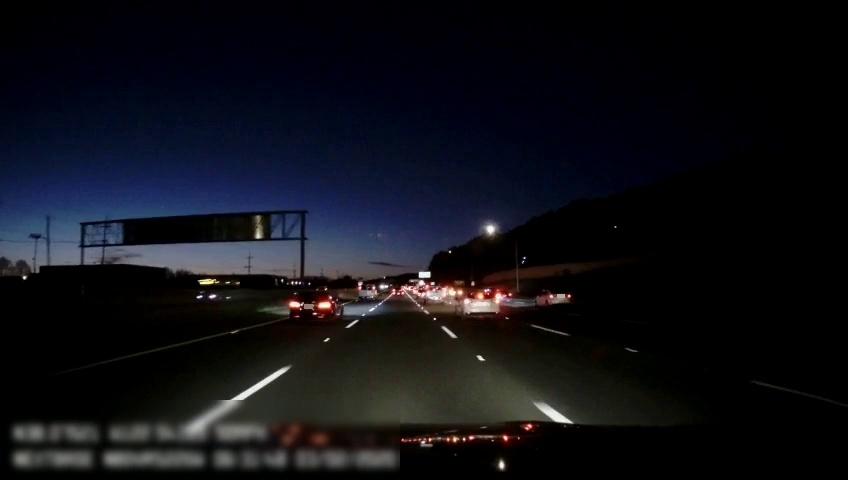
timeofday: Night
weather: Other
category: Drivable Space
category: Vehicles | Truck
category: Vehicles | Van
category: Vehicles | Car
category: Vehicles | Car
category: Vehicles | Car
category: Vehicles | Car
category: Vehicles | Car
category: Lanes | Alternate Lane
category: Lanes | Alternate Lane
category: Lanes | Alternate Lane
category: Lanes | Alternate Lane
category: Lanes | Alternate Lane
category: Traffic | Signs
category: Traffic | Signs